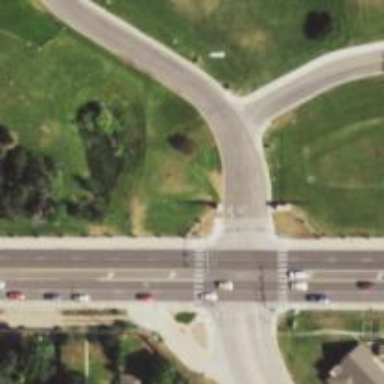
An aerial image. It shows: Zebra crossing on the road.